Field crop: tomato
Growth stage: 1
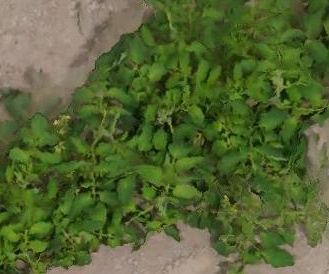
Species: tomato